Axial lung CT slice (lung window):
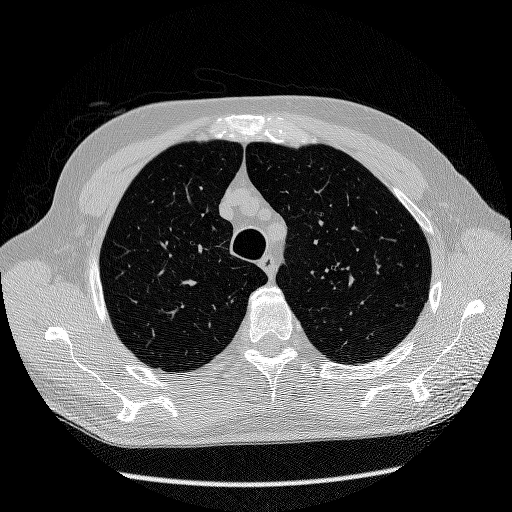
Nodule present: no